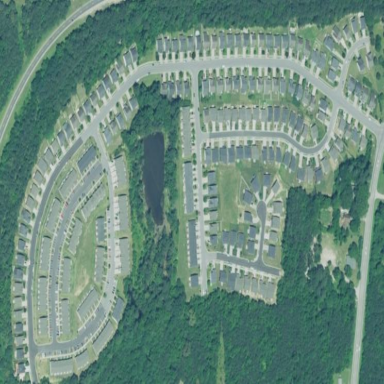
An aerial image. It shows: Residential area within neighborhood.